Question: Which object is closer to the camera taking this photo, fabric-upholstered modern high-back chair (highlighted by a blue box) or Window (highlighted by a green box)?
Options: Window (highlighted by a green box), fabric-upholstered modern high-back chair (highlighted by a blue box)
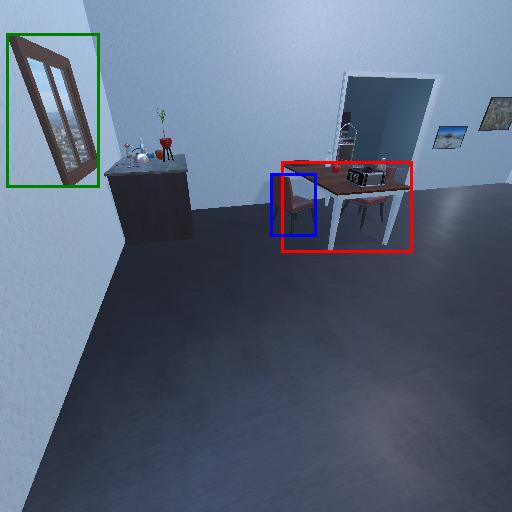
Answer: Window (highlighted by a green box)